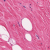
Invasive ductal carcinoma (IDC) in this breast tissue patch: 0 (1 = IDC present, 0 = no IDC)